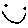
Label: smiley face